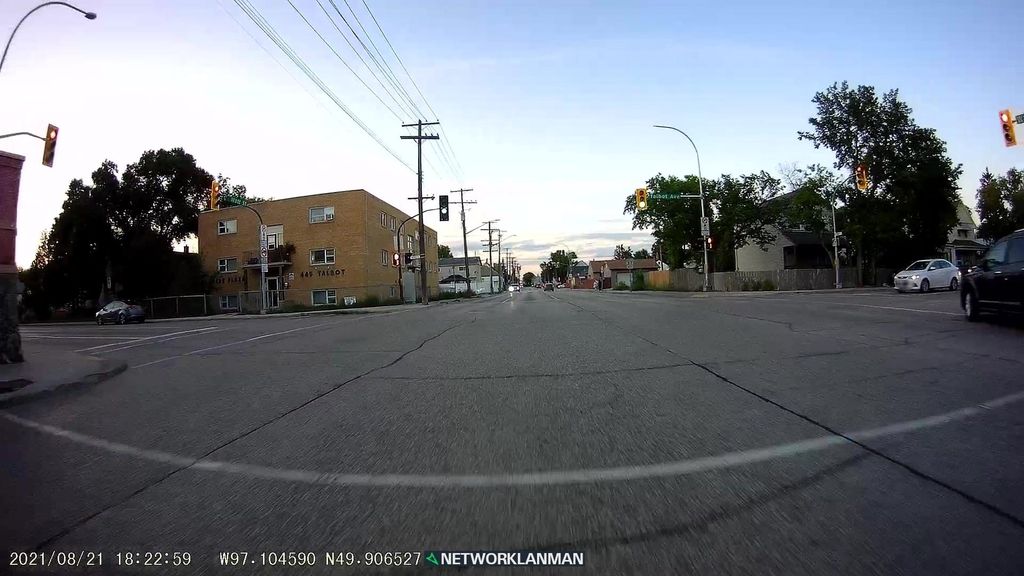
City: winnipeg